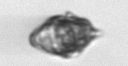
Label: Kryptoperidinium_triquetrum